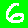
Digit: 6